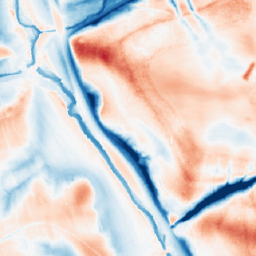
Category: edge_preserving
Decomposition family: guided
Decomposition parameters: radius: 16
eps: 0.01
Upsampling method: area
Upsampling parameters: scale: 2
Upsampling scale: 2